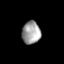
Tissue: lung
Cell type: Endothelial cells
Senescence score: 0.5479
Nuclear area (px): 409
Mean DAPI intensity: 159.929